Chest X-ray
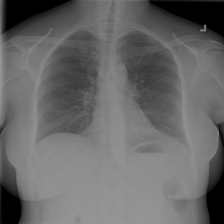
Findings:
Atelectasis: negative
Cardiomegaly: negative
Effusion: negative
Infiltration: negative
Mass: negative
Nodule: negative
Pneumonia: negative
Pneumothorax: negative
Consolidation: negative
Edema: negative
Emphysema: negative
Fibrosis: negative
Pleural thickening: negative
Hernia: negative